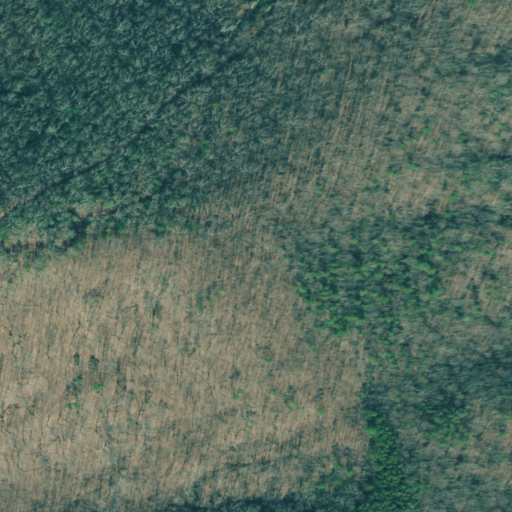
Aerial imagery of mountain in Georgia named Shine Mountain containing deciduous forest and mixed forest